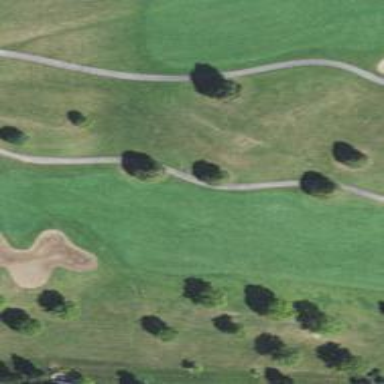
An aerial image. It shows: Service road designated as golf cart path.